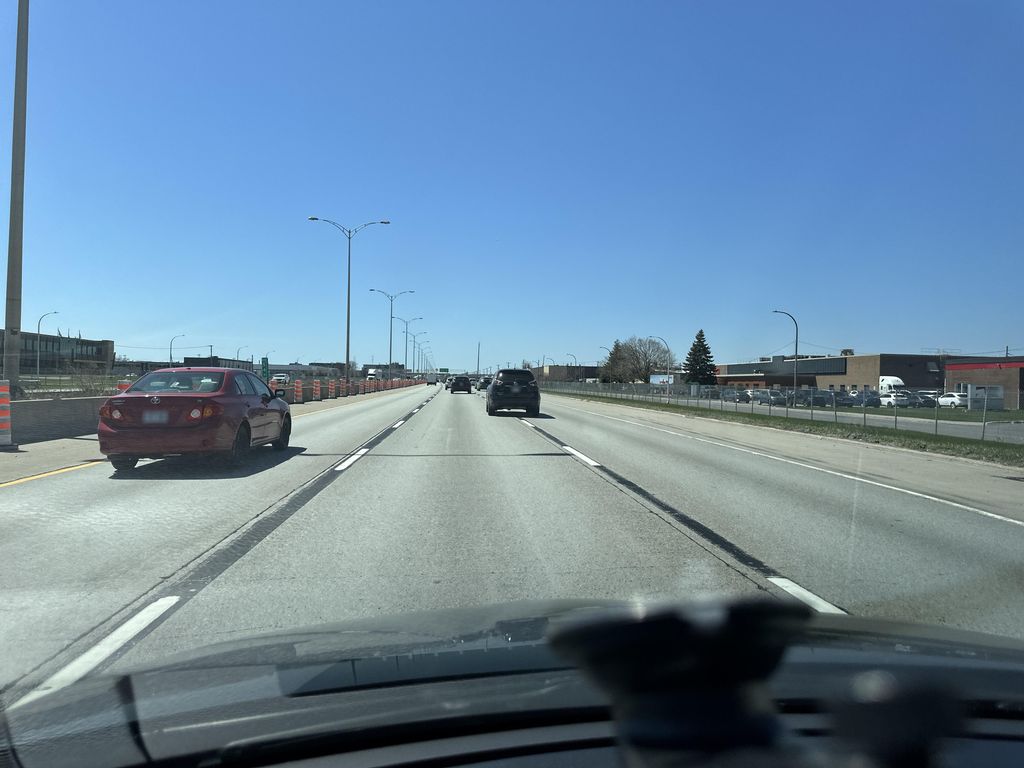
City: montreal